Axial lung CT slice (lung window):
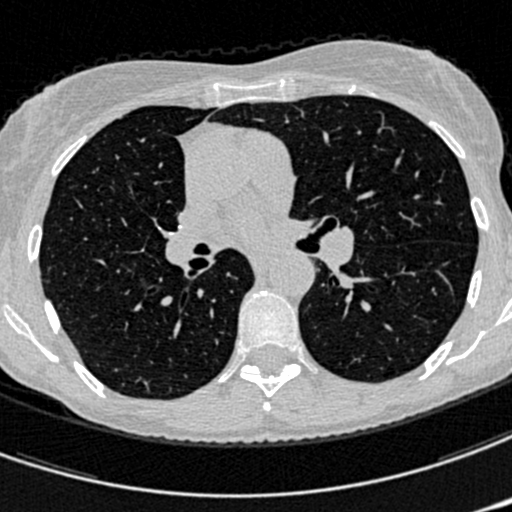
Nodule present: no